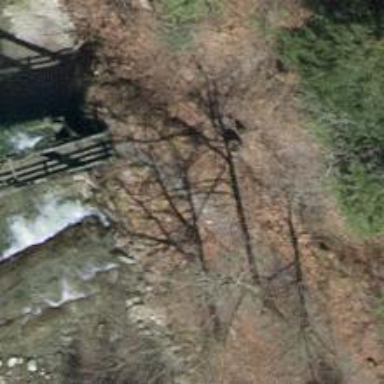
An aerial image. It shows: Path leading to bridge.